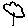
Label: tree